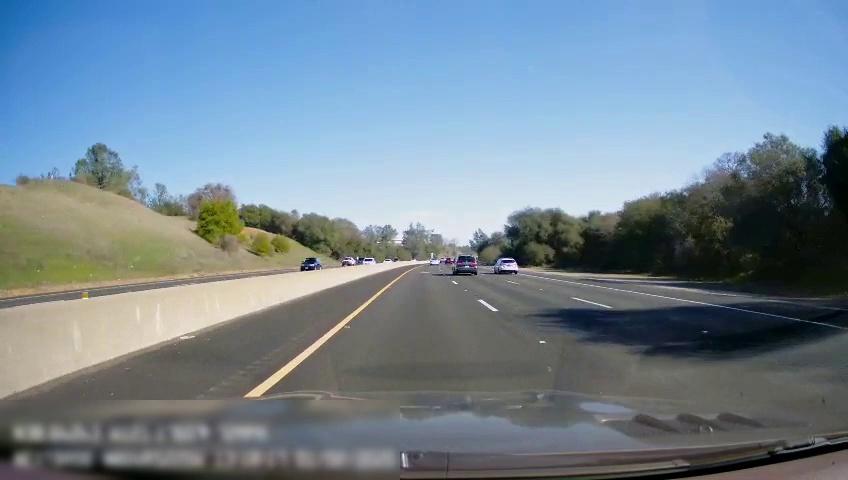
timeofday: Day
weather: Sunny
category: Drivable Space
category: Drivable Space
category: Vehicles | SUV
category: Vehicles | Truck
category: Vehicles | Car
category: Vehicles | Car
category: Vehicles | Car
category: Vehicles | SUV
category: Vehicles | SUV
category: Vehicles | Car
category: Lanes | Opposite Lane
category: Lanes | Current Lane
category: Lanes | Current Lane
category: Lanes | Alternate Lane
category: Lanes | Alternate Lane